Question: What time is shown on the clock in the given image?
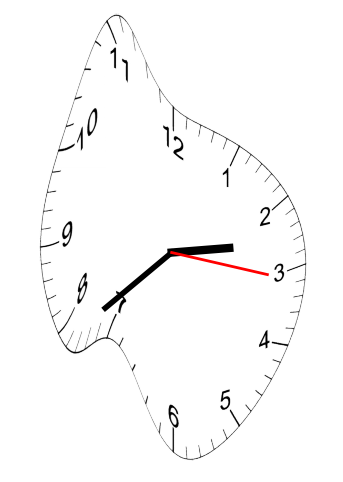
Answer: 02:38:16